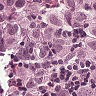
Metastatic tissue present: yes